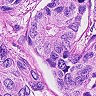
Metastatic tissue present: yes